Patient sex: M
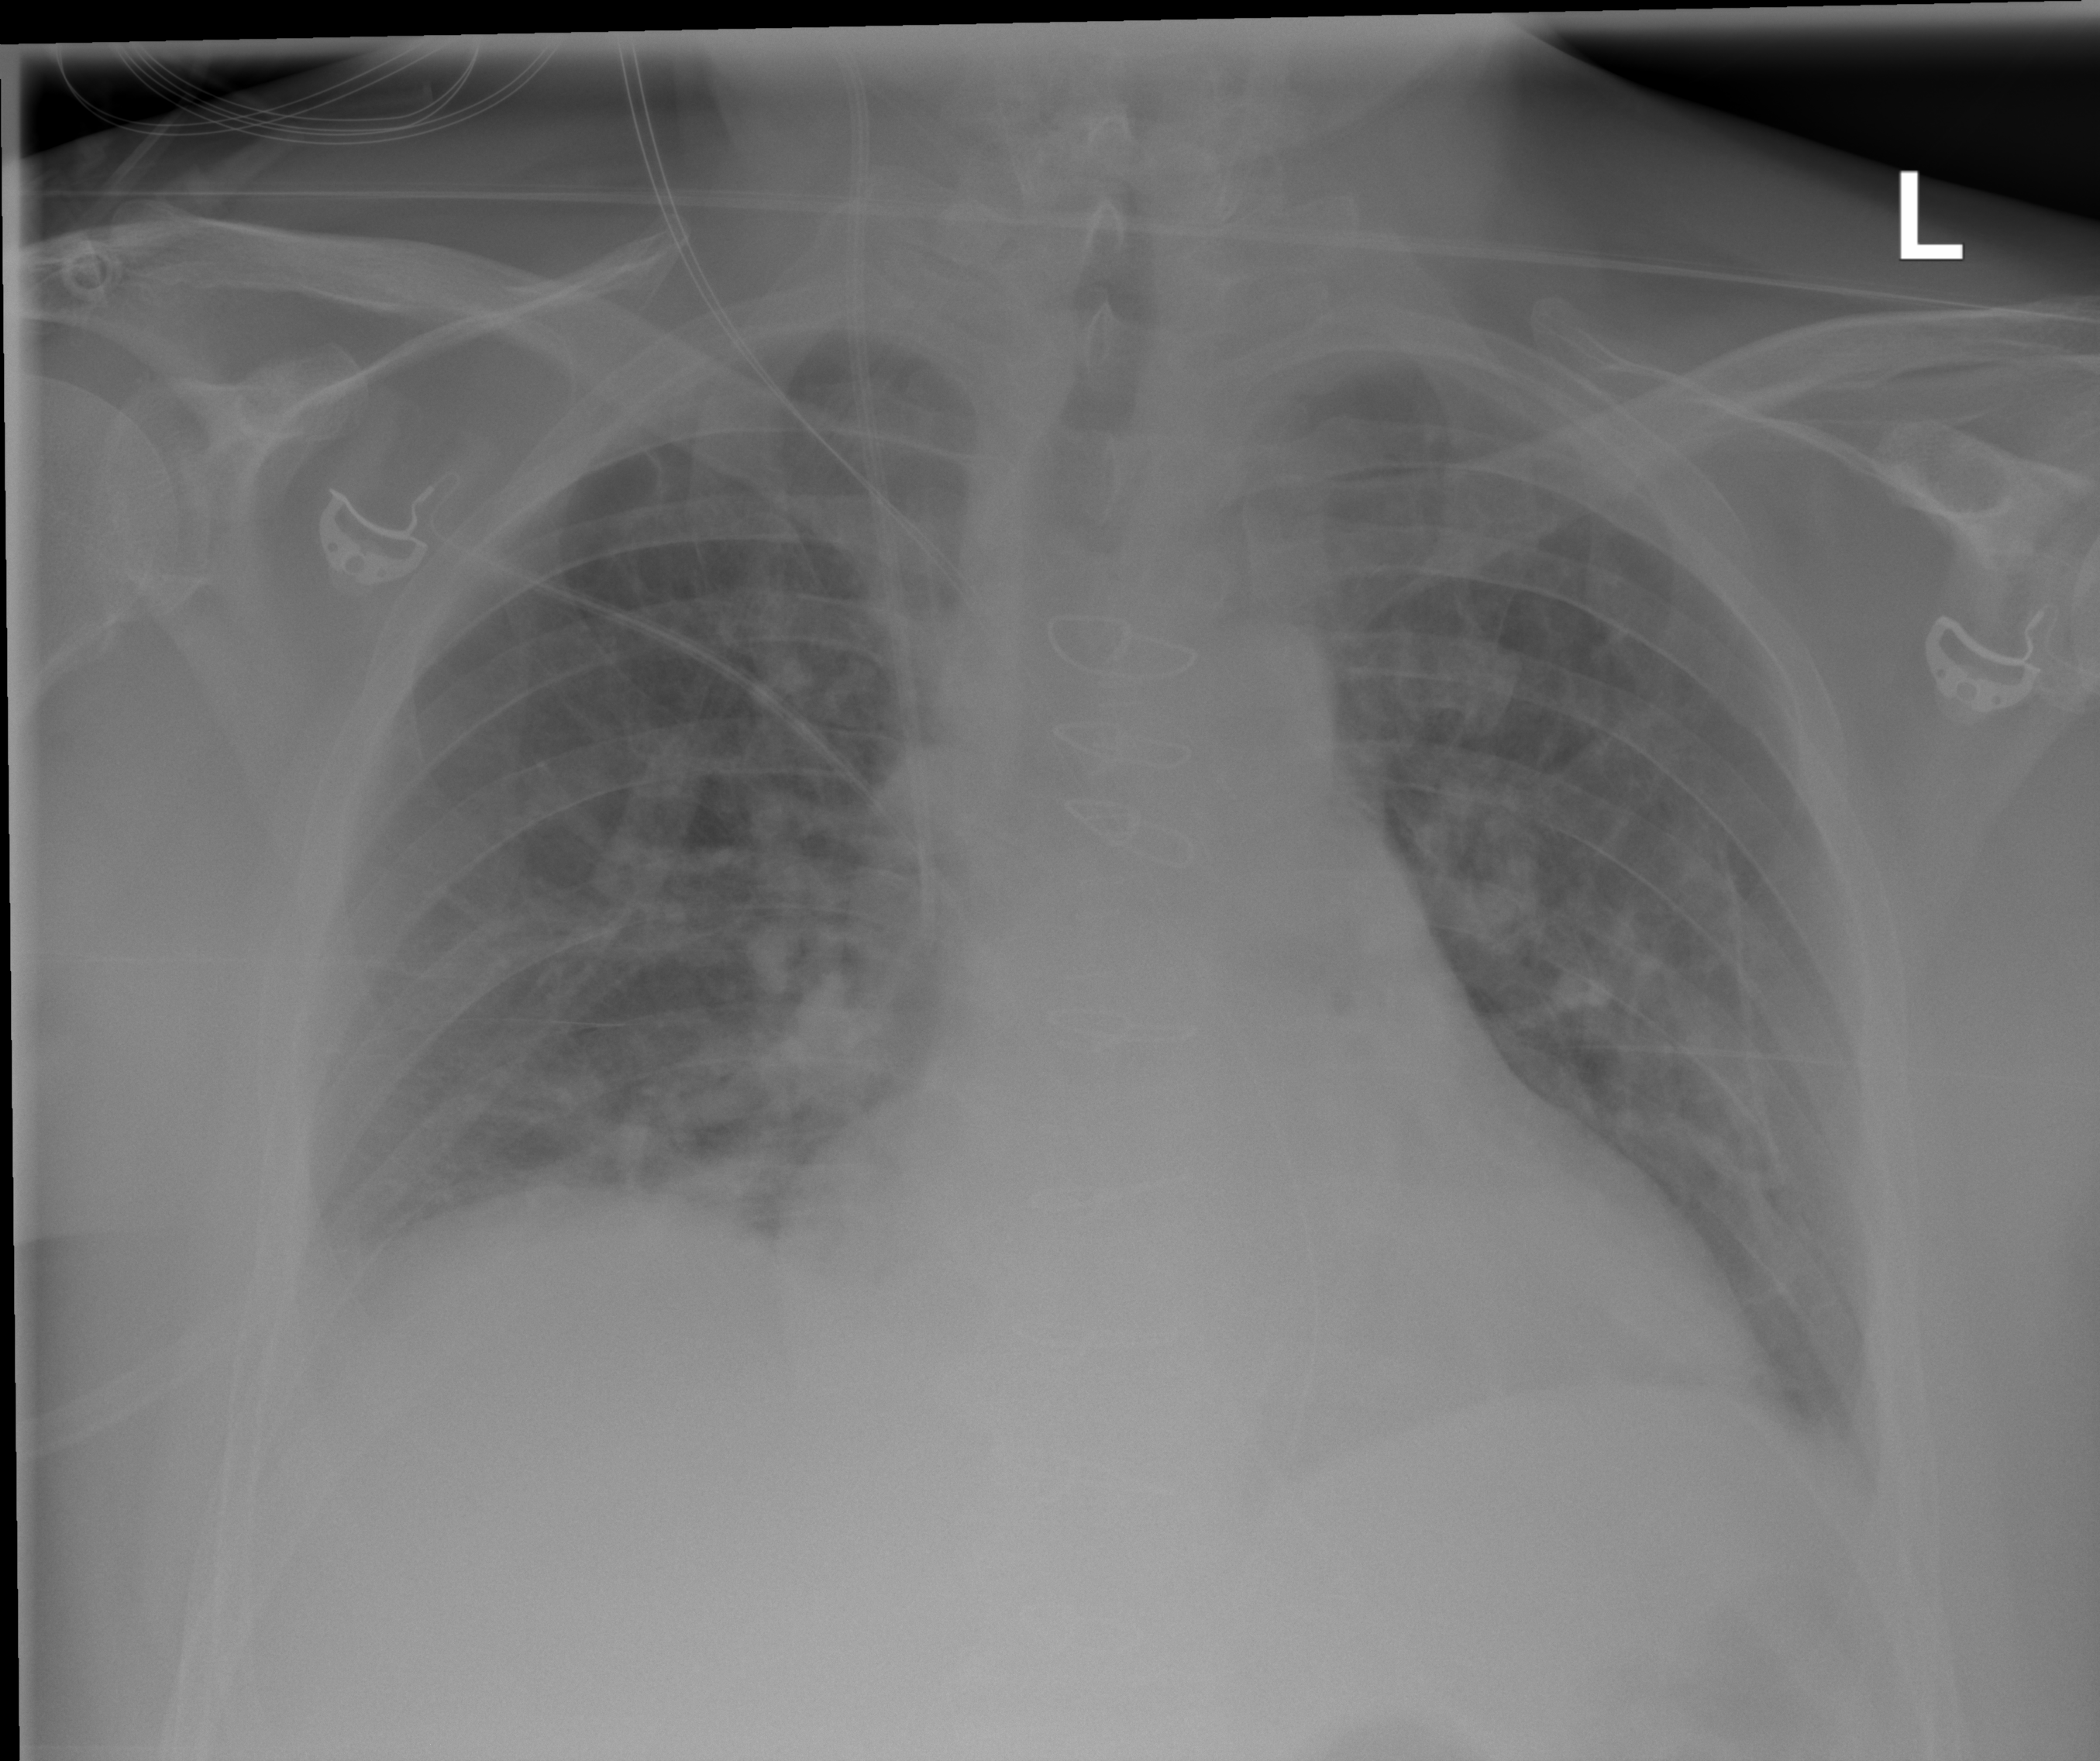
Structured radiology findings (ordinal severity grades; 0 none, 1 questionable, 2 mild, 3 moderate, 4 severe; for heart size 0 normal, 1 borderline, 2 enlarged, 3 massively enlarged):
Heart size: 2
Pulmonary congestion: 2
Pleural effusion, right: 2
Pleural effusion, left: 1
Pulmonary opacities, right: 0
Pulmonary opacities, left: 0
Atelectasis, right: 0
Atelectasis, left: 0